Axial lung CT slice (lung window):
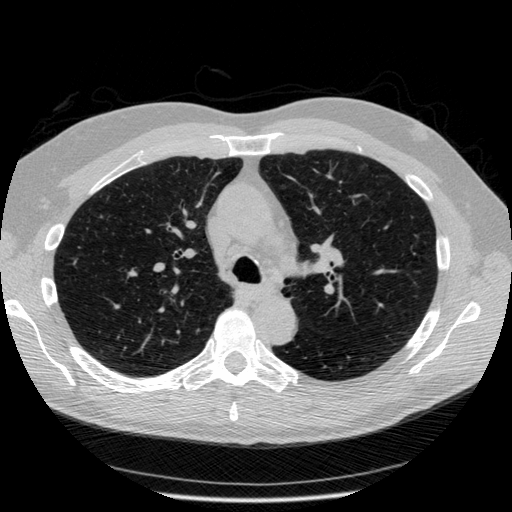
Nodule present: no